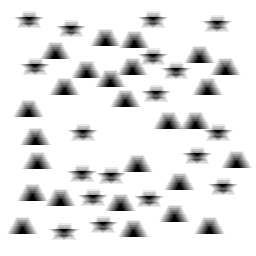
Squares: 0
Triangles: 26
Stars: 18
Total shapes: 44